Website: crate-barrel
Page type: orders-overview
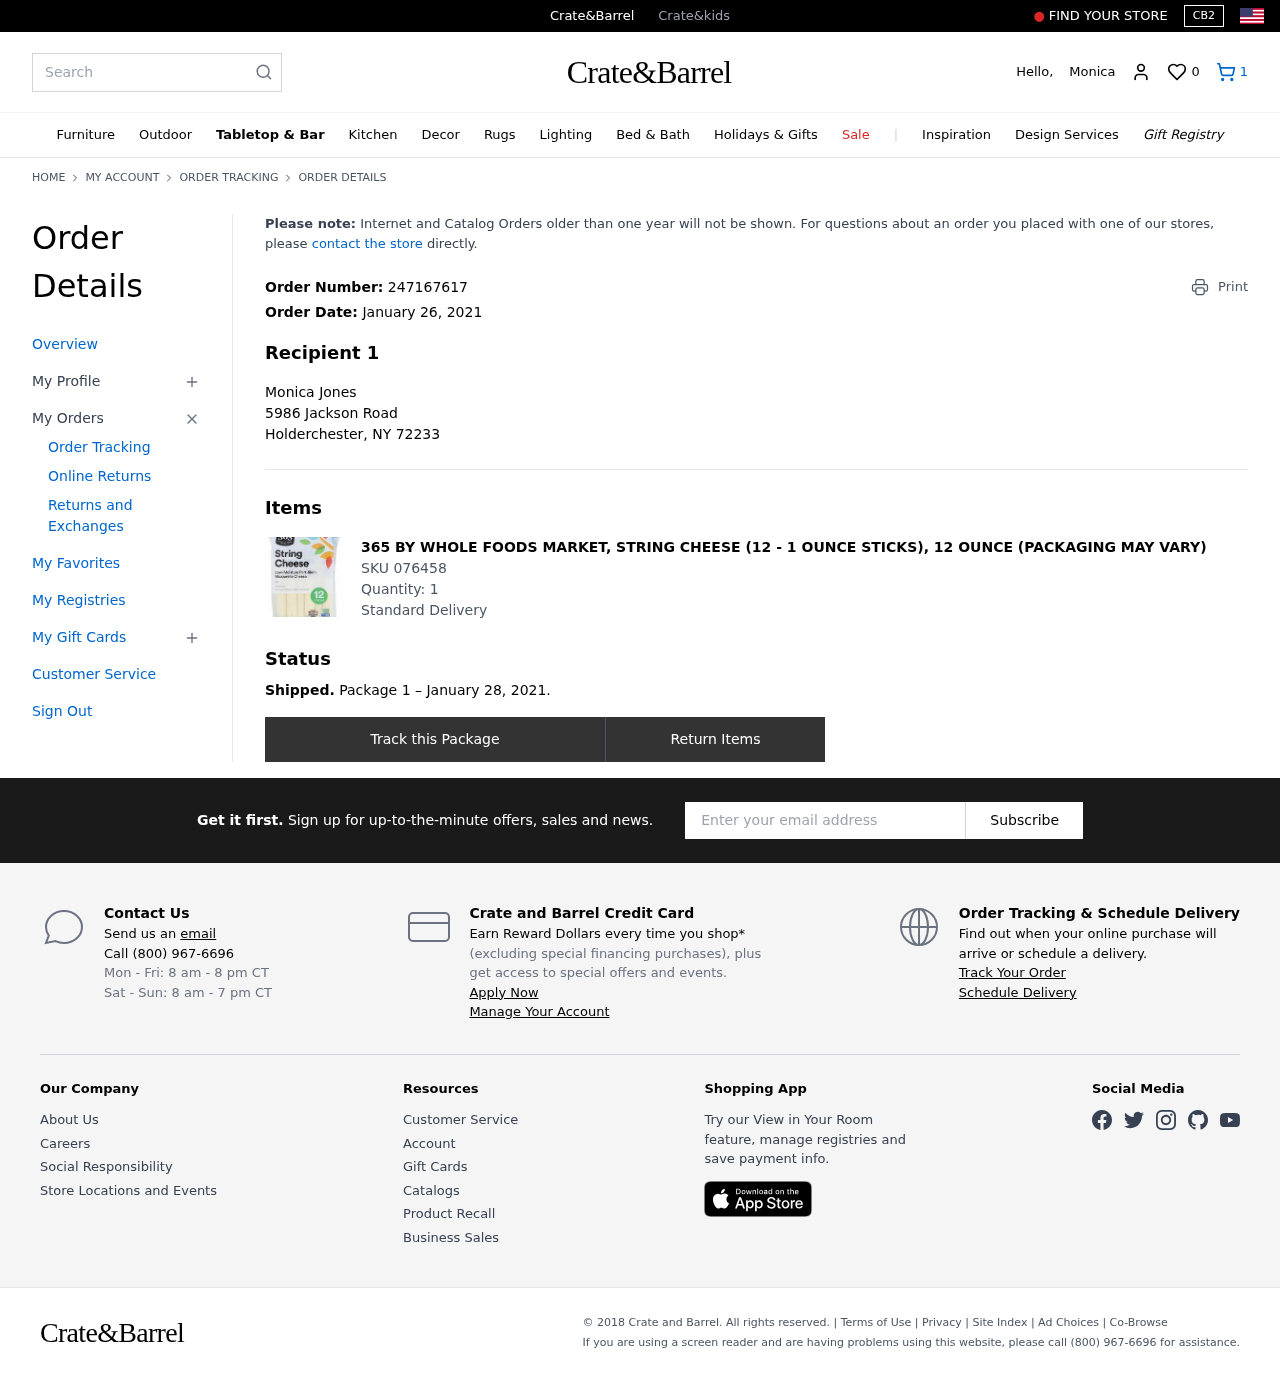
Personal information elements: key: PII_CITY_STATE_ZIP
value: Holderchester, NY 72233
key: PII_FIRSTNAME
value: Monica
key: PII_FULLNAME
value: Monica Jones
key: PII_STREET
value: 5986 Jackson Road
Product elements: key: PRODUCT1_NAME
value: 365 by Whole Foods Market, String Cheese (12 - 1 Ounce Sticks), 12 Ounce (Packaging May Vary)
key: PRODUCT1_QUANTITY
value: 1
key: PRODUCT1_SKU
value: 076458
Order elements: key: ORDER_NUM_ITEMS
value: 1
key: ORDER_ID
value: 247167617
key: ORDER_DATE
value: January 26, 2021
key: ORDER_SHIPPING_DATE
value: January 28, 2021
Search elements: key: HEADER_SEARCH
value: Search
Other elements: key: FAVORITES_COUNT
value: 0